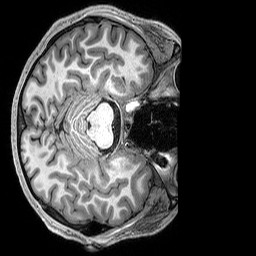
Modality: T1w
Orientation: axial
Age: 25
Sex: male
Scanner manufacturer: siemens
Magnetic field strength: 3 T
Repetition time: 2.8 s
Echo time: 0.00212 s